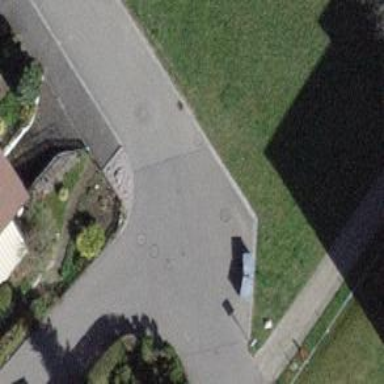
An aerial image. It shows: Asphalt road in residential area.